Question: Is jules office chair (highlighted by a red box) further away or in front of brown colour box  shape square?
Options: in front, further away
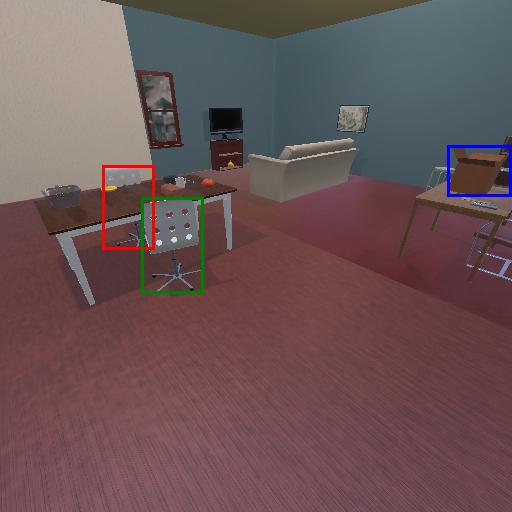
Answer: in front